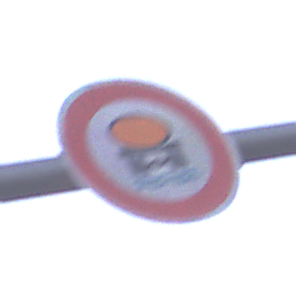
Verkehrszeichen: VerbotFahrzeugeWassergefaehrdenderLadung
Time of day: Dusk
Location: Outdoor (Nature)
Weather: Clear
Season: NotSpecified
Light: Natural